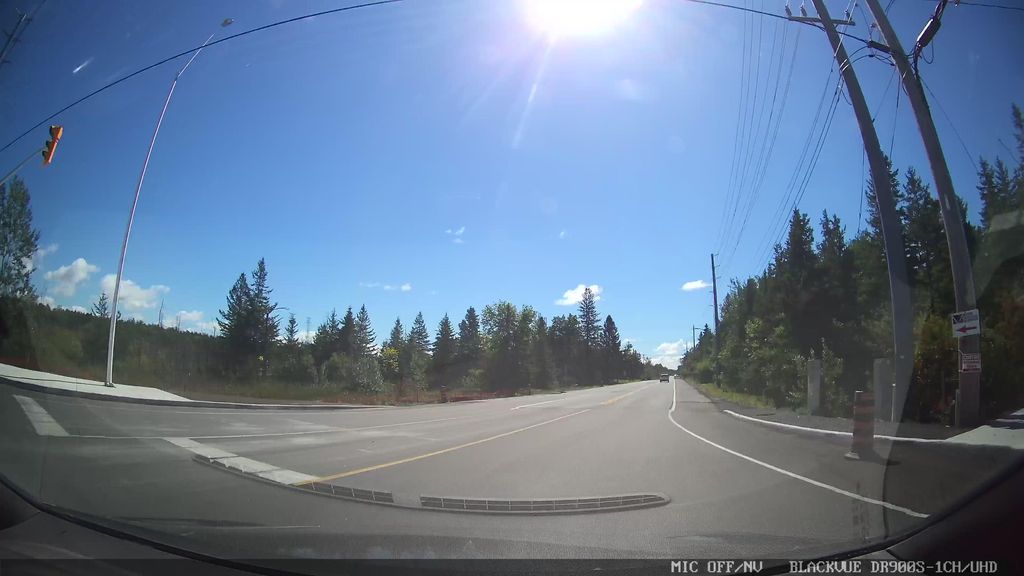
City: ottawa-gatineau